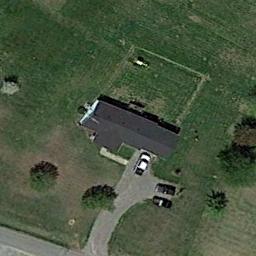
Label: residential